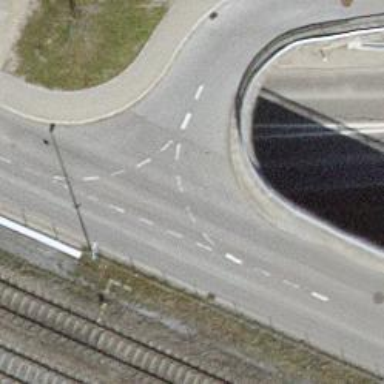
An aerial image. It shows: Secondary road going through tunnel with asphalt surface.